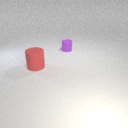
small purple rubber cylinder behind large red rubber cylinder